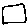
Label: square